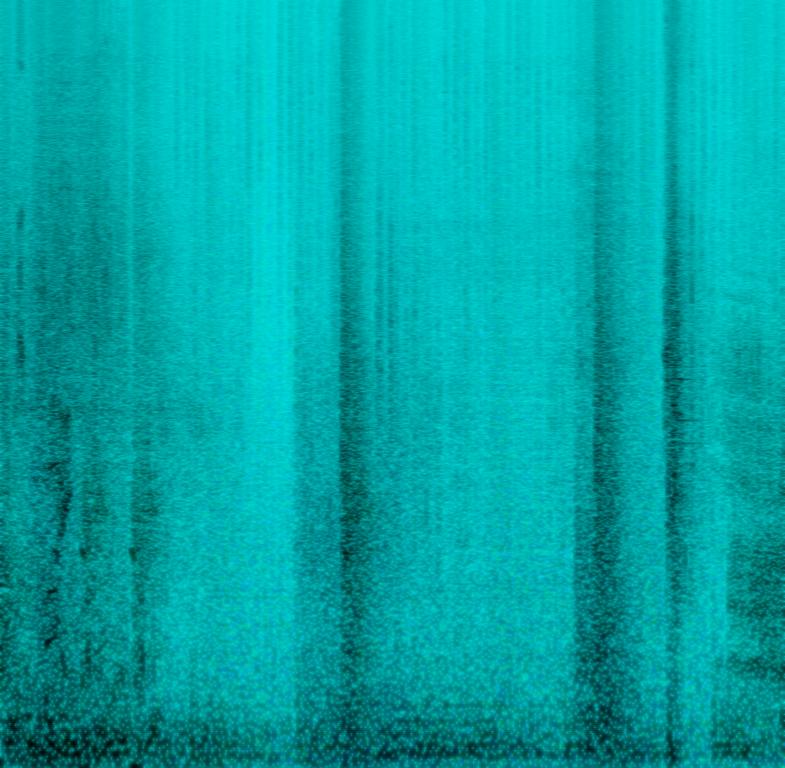
This piece has no melody. Only percussion instruments can be heard in the background. The drumming is rapid and vigorous with a boomy bass drum and sounds of a helicopter, roaring, grunting,gunshots, blasts,fireworks, and clanging of metal and a siren at the end. The vibe is intense, sinister, hostile and dangerous.